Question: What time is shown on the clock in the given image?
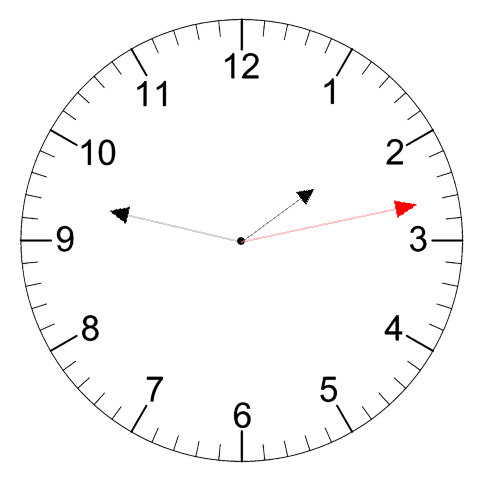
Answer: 01:47:13